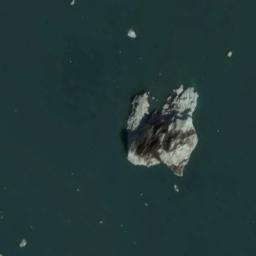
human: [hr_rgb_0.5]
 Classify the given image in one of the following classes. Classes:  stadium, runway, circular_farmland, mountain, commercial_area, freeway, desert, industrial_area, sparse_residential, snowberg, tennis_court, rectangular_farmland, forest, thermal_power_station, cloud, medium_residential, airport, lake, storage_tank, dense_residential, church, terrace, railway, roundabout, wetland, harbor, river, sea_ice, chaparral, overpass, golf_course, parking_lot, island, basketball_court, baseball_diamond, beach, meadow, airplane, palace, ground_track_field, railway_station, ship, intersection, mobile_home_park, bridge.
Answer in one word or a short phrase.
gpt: sea_ice